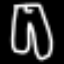
Label: pants